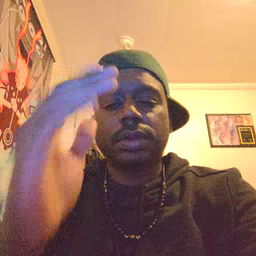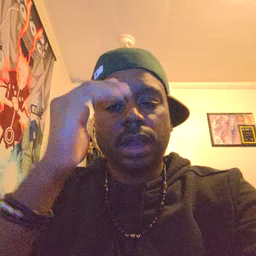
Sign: sleepy